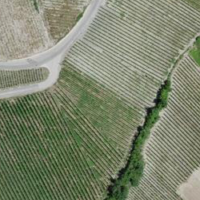
EUNIS habitat code: 40
Species observed at this site:
Prunus spinosa